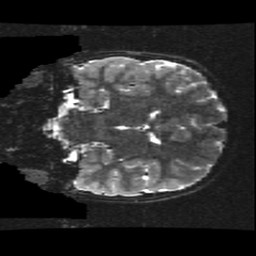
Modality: T2w
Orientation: coronal
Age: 9
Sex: female
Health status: ill
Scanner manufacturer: ge
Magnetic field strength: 3 T
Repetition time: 7.5 s
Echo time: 0.1015 s